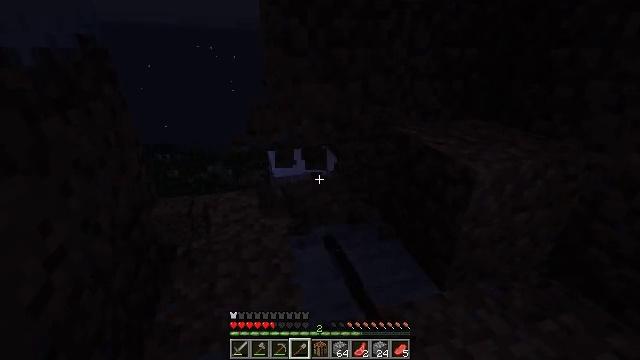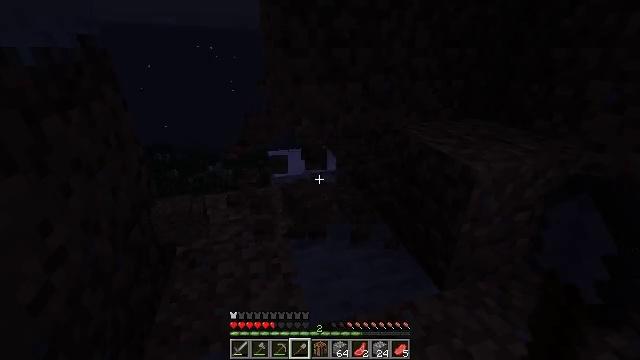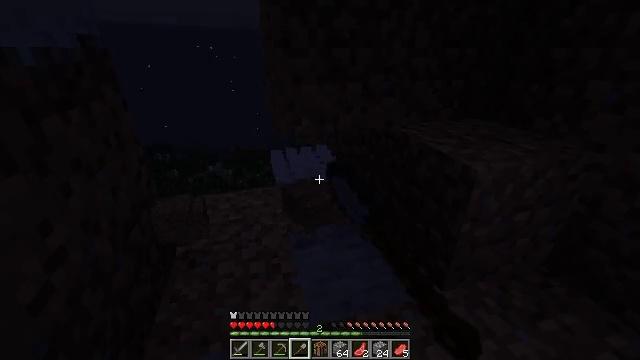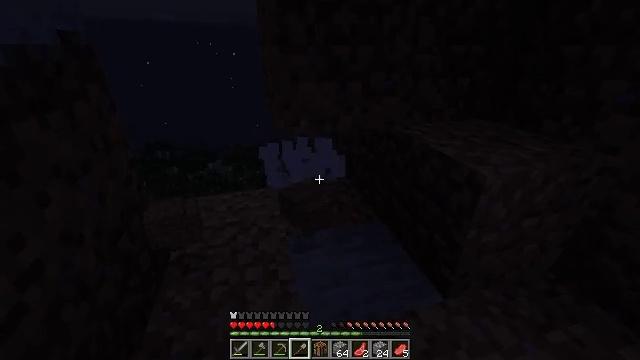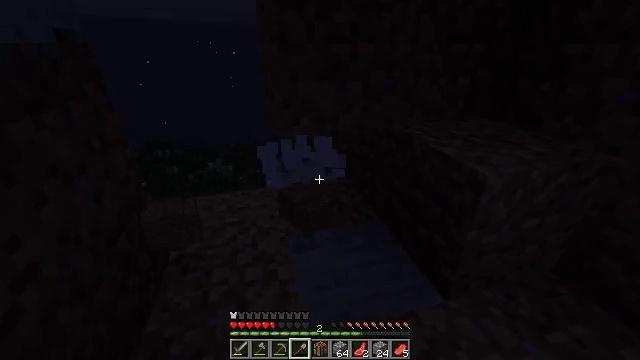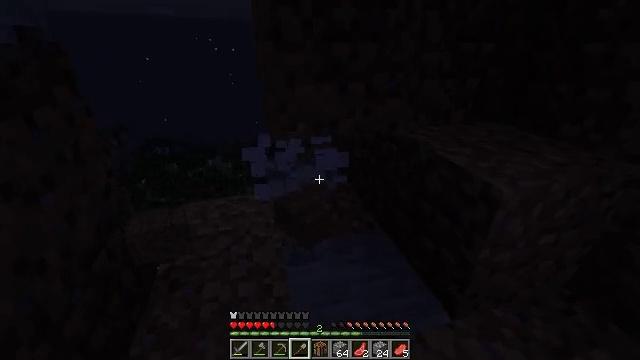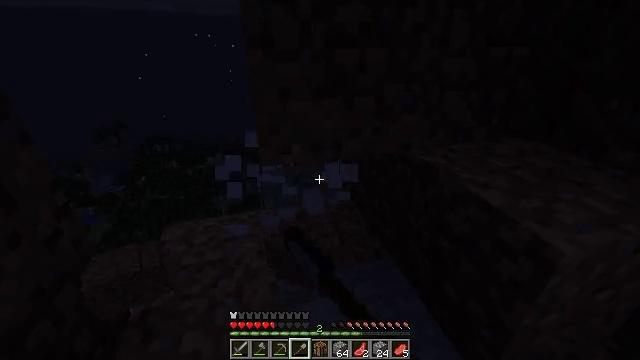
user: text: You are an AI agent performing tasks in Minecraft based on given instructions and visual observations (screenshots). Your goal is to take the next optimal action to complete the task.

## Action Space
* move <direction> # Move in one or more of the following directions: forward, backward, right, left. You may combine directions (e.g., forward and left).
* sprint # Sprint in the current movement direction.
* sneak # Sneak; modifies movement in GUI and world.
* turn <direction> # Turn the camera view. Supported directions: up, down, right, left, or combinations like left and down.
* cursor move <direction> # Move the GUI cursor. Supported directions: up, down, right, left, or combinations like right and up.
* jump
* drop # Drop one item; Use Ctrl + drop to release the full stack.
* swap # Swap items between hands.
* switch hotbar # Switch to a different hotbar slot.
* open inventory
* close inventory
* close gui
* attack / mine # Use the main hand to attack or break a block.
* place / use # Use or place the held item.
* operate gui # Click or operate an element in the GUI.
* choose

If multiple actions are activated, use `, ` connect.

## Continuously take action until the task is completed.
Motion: motion action
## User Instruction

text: Break the snow block.
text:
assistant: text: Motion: attack / mine
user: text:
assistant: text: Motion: attack / mine
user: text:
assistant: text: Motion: move forward, attack / mine
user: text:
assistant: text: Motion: move forward, attack / mine
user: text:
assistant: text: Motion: move forward, attack / mine
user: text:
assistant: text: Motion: move forward, attack / mine
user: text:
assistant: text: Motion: attack / mine